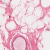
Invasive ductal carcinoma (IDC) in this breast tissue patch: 0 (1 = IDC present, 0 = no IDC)